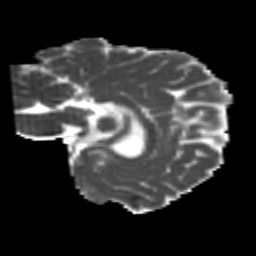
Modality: MD
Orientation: sagittal
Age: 21
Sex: female
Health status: healthy
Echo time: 0.074 s